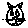
Label: cat